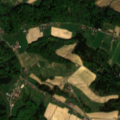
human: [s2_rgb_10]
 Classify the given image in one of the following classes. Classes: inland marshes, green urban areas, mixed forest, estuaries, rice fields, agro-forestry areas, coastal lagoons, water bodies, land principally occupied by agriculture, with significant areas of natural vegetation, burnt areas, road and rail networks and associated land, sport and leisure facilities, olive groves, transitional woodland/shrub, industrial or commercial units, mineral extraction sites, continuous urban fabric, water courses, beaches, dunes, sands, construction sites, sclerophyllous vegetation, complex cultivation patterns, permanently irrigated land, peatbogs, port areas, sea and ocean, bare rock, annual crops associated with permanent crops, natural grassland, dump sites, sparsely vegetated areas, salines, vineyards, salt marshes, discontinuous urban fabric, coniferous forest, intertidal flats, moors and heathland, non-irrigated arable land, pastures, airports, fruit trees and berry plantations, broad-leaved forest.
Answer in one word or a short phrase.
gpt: non-irrigated arable land, complex cultivation patterns, broad-leaved forest, mixed forest